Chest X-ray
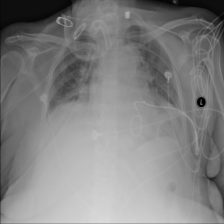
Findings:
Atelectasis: negative
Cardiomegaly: negative
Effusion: positive
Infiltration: positive
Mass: negative
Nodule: negative
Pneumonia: negative
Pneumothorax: negative
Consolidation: negative
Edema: negative
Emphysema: negative
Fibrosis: negative
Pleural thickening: negative
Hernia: negative